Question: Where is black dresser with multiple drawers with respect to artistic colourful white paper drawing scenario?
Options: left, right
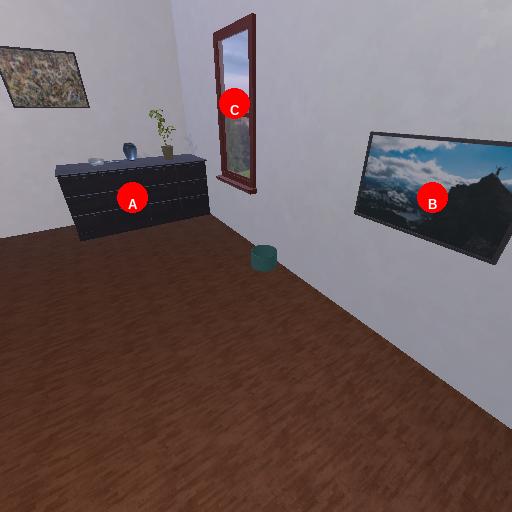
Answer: left